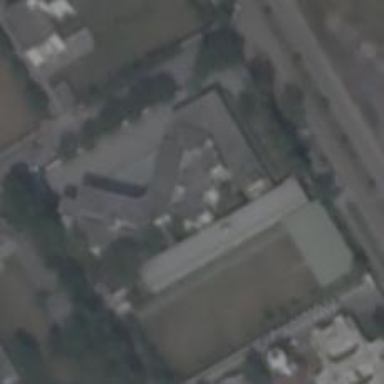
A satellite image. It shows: School.